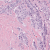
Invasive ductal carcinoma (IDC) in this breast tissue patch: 1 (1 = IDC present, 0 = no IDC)